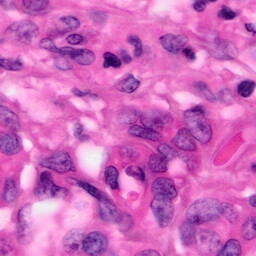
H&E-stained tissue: Pancreatic